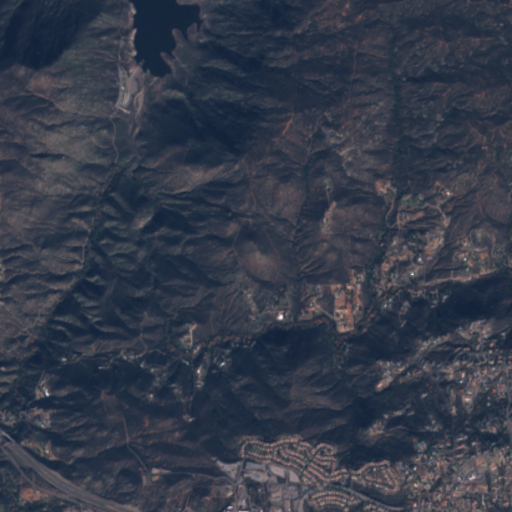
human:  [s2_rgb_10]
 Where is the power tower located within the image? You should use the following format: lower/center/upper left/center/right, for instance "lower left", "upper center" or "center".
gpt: The power tower is located in the left of the image.
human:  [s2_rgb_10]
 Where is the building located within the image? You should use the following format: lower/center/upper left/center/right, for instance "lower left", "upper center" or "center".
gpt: The building is located in the upper left of the image.
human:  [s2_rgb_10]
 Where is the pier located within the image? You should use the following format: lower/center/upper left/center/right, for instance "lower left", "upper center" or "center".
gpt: The pier is located in the upper left of the image.
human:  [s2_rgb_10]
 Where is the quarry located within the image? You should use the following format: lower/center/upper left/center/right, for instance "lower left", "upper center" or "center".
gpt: There is no quarry in the image.